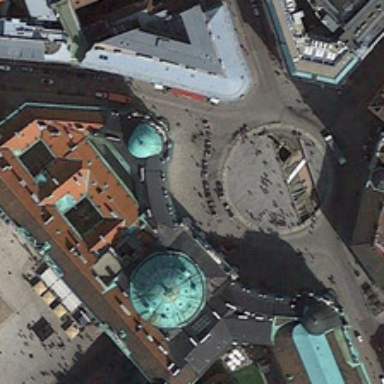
A church is near a circle square .